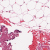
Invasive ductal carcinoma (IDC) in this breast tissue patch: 0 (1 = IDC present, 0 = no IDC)